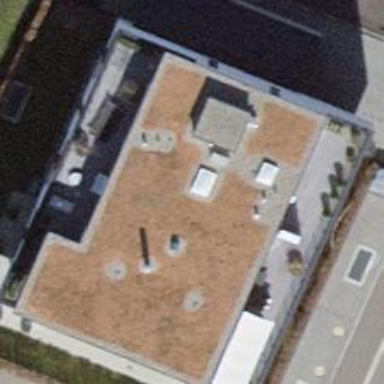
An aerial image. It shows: House with flat roof.